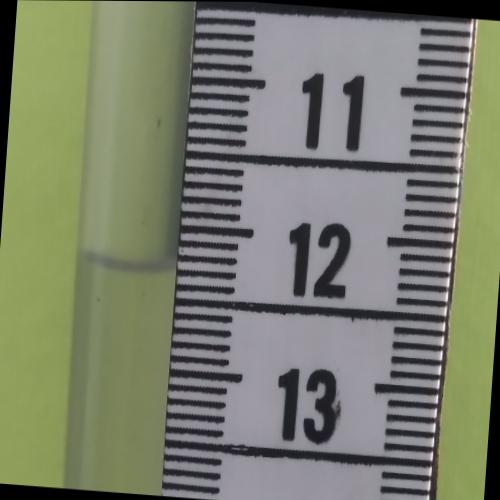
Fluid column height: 12.3 cm